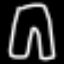
Label: pants